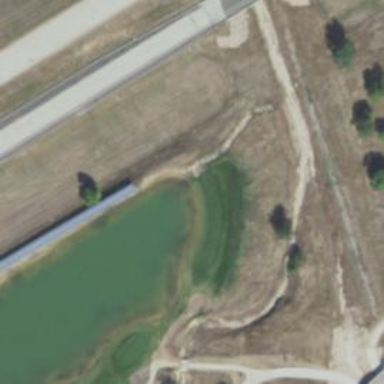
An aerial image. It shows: Golf tee.